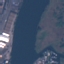
Label: River